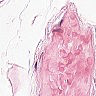
Metastatic tissue present: no